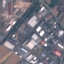
Land use / land cover: Industrial